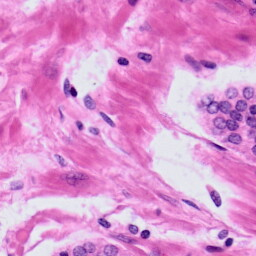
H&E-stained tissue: Prostate